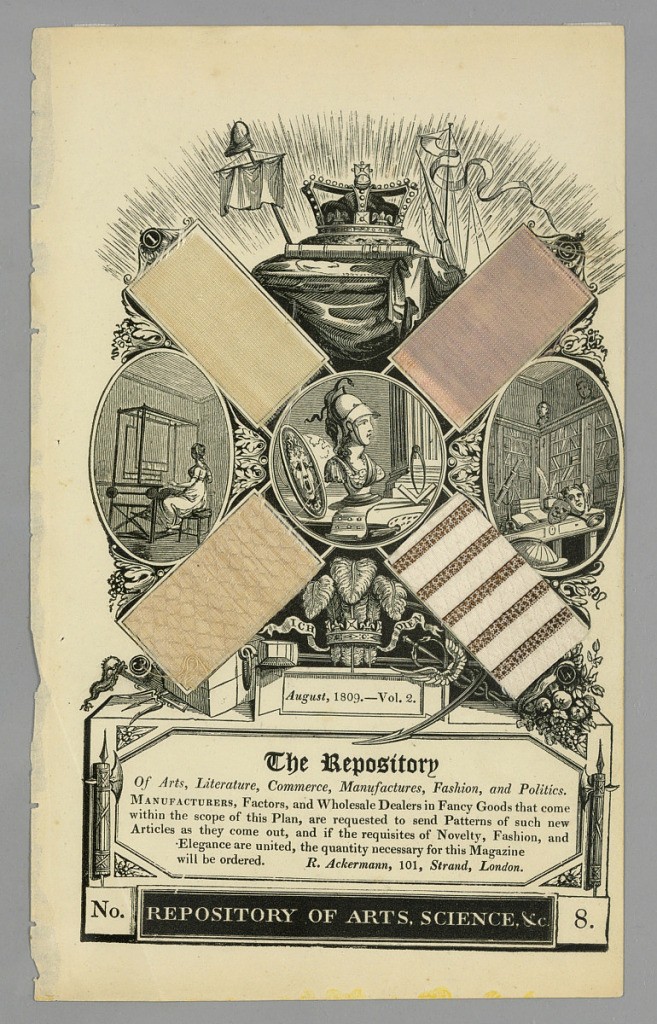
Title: Page from Ackermann's "Repository of the Arts, Science etc,"
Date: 1809
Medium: b.) paper, cotton, silk
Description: Component "b" is a page from Ackermann's Repository, August 1809, Vol. 2. Page contains printed graphics and four textile swatches: three wovens in pale colors and one printed stripe.